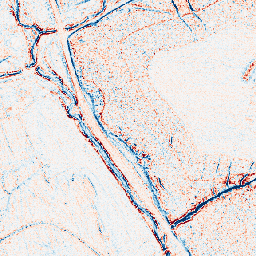
Category: edge_preserving
Decomposition family: anisotropic_diffusion
Decomposition parameters: iterations: 10
kappa: 10
gamma: 0.05
Upsampling method: area
Upsampling parameters: scale: 4
Upsampling scale: 4